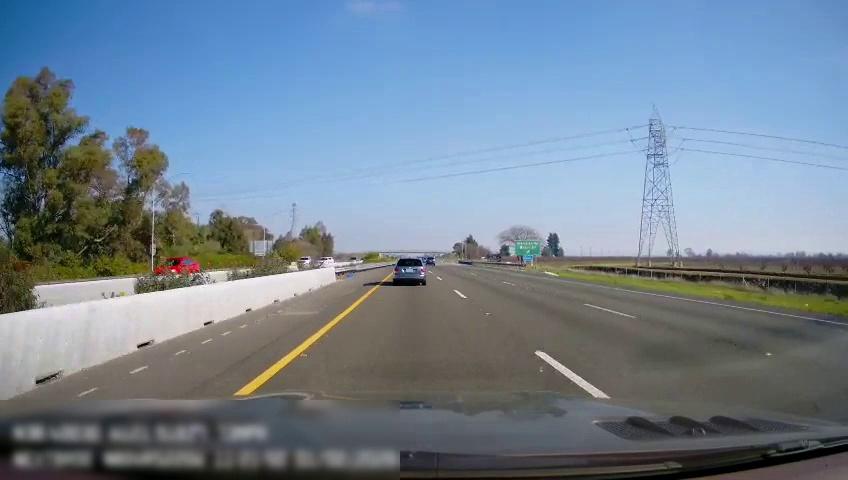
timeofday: Day
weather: Sunny
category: Drivable Space
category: Vehicles | Car
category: Vehicles | Car
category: Vehicles | Car
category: Vehicles | SUV
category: Vehicles | Car
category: Vehicles | Car
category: Lanes | Current Lane
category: Lanes | Alternate Lane
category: Lanes | Current Lane
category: Lanes | Alternate Lane
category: Lanes | Alternate Lane
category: Traffic | Signs
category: Traffic | Signs